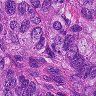
Metastatic tissue present: yes